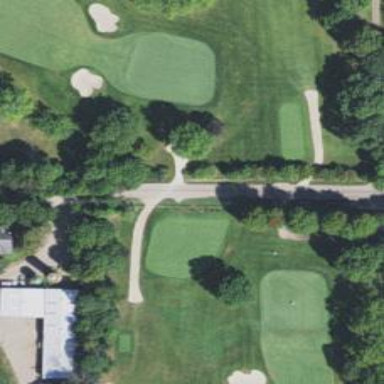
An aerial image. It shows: Service road designated as golf cart path.